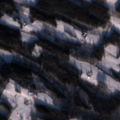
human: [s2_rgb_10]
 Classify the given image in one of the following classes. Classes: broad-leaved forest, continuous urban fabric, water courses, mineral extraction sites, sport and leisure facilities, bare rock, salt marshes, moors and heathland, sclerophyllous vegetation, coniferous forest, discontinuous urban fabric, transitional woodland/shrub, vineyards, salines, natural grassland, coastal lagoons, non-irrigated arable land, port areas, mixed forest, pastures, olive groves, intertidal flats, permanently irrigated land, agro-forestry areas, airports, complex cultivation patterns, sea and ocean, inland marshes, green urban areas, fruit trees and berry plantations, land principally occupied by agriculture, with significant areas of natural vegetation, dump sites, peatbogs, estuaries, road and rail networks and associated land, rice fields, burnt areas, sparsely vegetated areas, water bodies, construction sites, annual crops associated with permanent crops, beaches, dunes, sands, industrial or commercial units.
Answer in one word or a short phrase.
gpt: land principally occupied by agriculture, with significant areas of natural vegetation, broad-leaved forest, coniferous forest, mixed forest